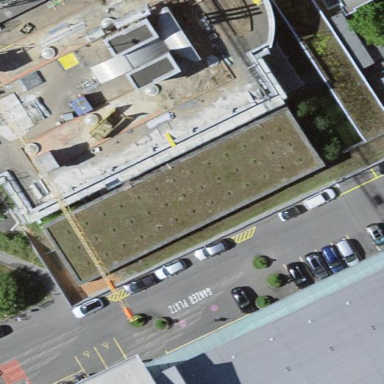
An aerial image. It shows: Hospital building.